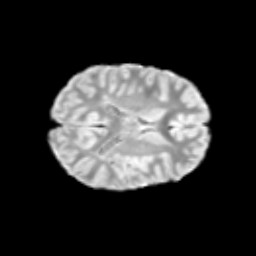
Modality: T2w
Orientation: axial
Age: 9
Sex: male
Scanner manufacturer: siemens
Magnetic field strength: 3 T
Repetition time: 3.8 s
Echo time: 0.07 s